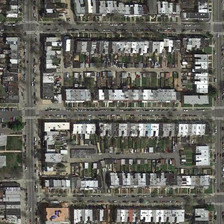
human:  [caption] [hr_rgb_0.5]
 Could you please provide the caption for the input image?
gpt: there are grey buildings of different shades lined up in every block .